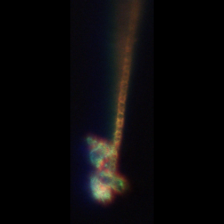
Taxon: Chaetoceros
Group: Diatoms